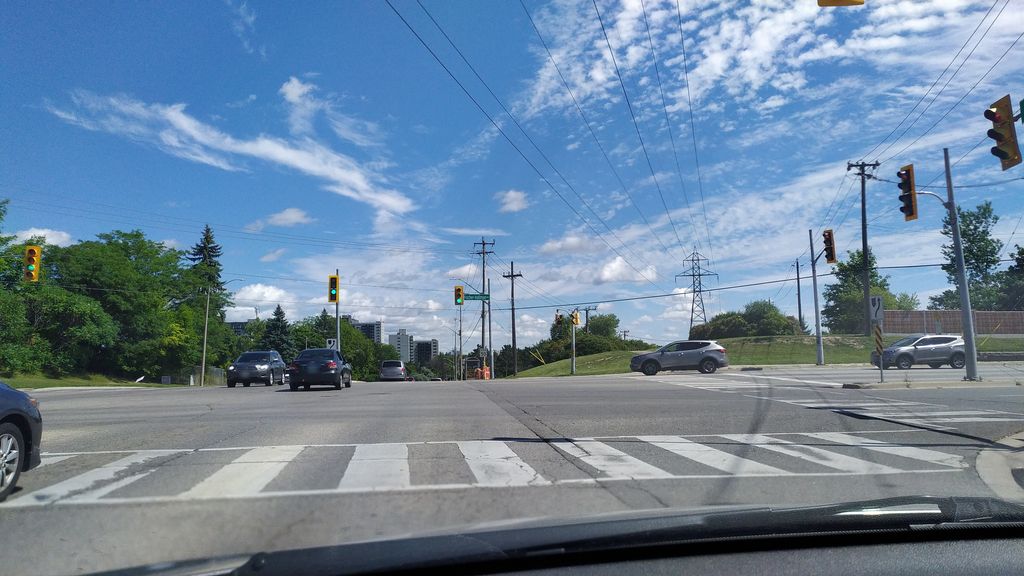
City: kitchener-waterloo